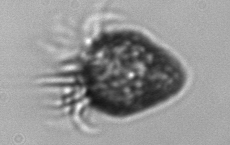
Label: Strombidium_morphotype2